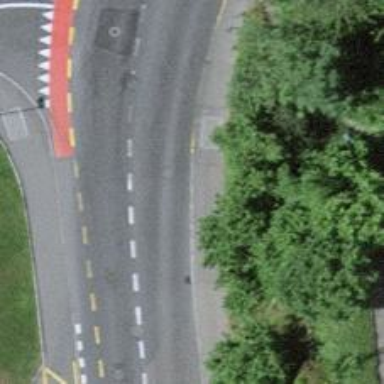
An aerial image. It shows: Kerb barrier.